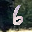
Label: 6